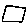
Label: square